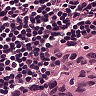
Metastatic tissue present: yes